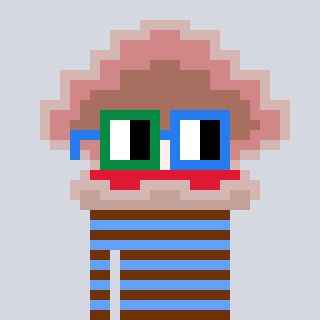
a pixel art character with square green and blue glasses, a oyster-shaped head and a blue-colored body on a cool background